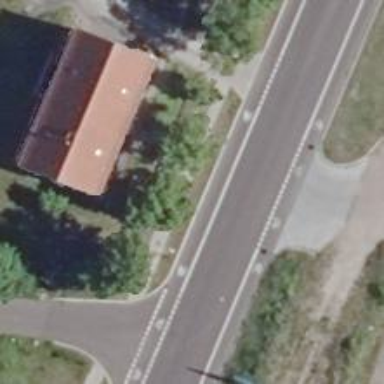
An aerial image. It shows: Primary road with asphalt surface and designated cycle lane.